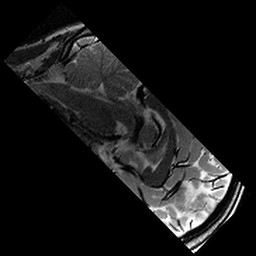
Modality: T2w
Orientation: sagittal
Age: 10
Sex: male
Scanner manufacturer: siemens
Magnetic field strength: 3 T
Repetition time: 9.23 s
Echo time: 0.067 s